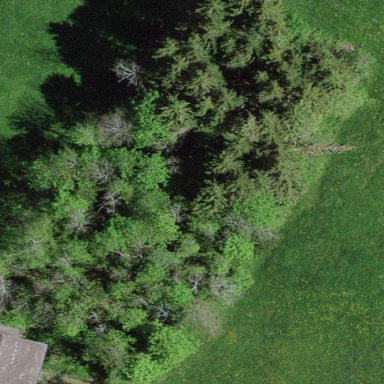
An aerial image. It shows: Forest area.